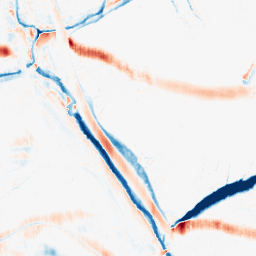
Category: morphological
Decomposition family: morphological_ellipse
Decomposition parameters: operation: average
width: 20
height: 5
Upsampling method: cubic_mitchell
Upsampling parameters: scale: 4
Upsampling scale: 4